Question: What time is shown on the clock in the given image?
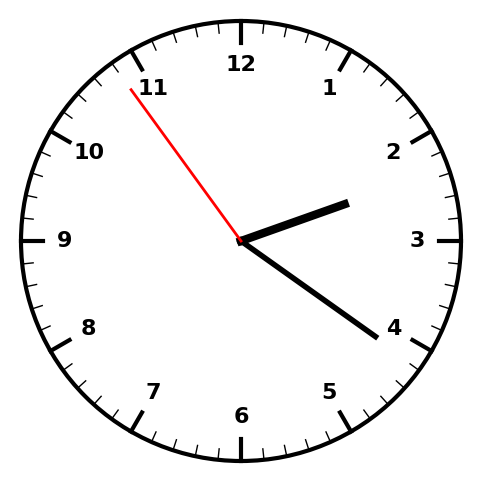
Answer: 02:20:54